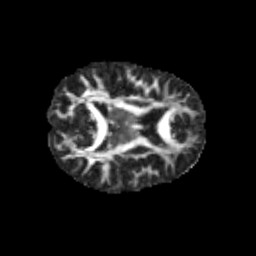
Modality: FA
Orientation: axial
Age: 11
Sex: female
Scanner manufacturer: siemens
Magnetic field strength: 3 T
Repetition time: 3.8 s
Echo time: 0.07 s